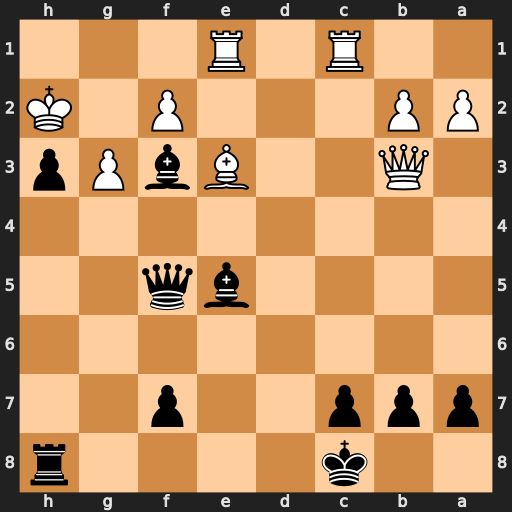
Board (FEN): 2k4r/ppp2p2/8/4bq2/8/1Q2BbPp/PP3P1K/2R1R3
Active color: b
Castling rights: -
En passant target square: -
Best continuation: Bd5 Qxd5 Bxg3+ fxg3 Qxd5